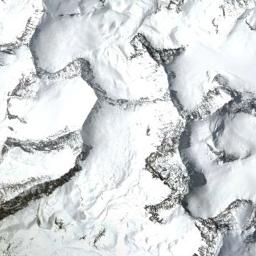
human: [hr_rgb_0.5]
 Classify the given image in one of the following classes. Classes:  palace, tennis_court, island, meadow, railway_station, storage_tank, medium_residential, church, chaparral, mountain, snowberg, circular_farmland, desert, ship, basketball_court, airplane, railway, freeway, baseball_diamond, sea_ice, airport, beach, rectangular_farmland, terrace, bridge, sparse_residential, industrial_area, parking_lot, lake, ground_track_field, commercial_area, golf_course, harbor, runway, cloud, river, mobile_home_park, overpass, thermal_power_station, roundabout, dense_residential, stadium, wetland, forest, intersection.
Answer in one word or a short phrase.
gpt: snowberg